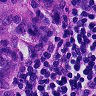
Metastatic tissue present: yes